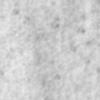
Label: no_change